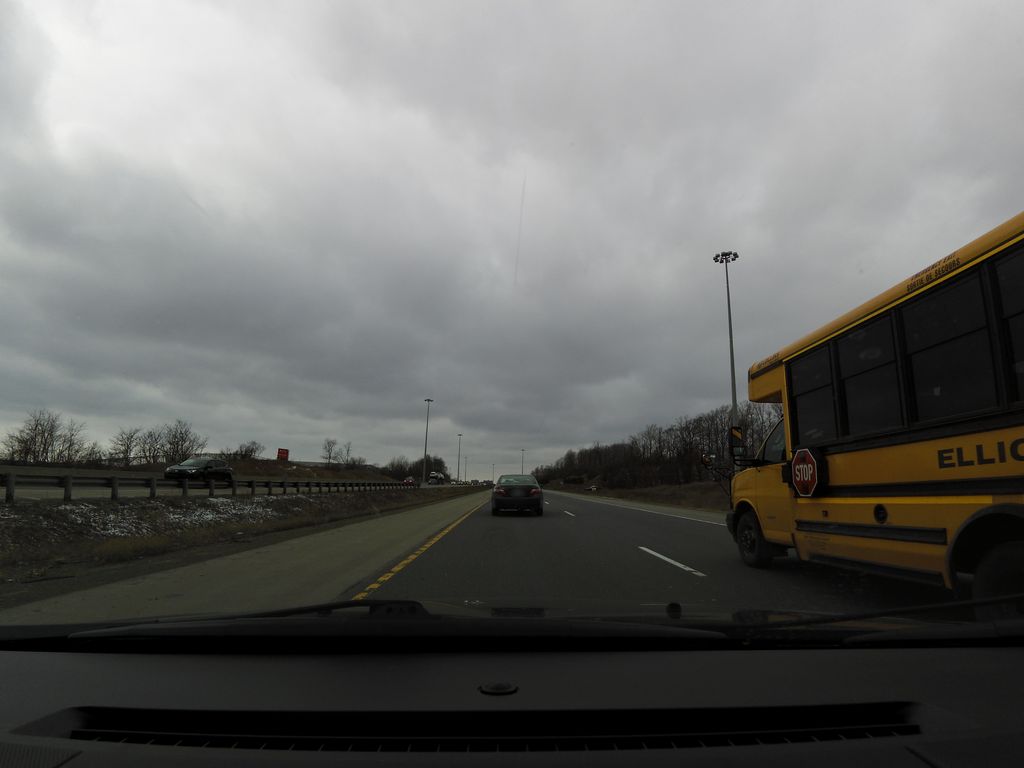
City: kitchener-waterloo